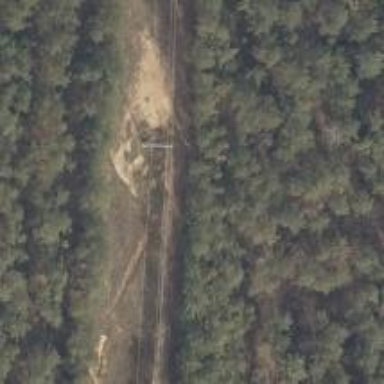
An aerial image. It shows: Power pole.